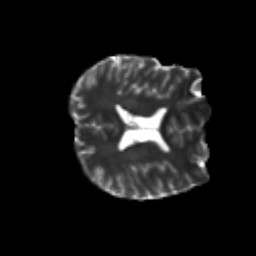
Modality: T2w
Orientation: axial
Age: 36
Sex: male
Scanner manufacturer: siemens
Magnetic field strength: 3 T
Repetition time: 3.5 s
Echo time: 0.113 s